Question: What is the value of this measurement?
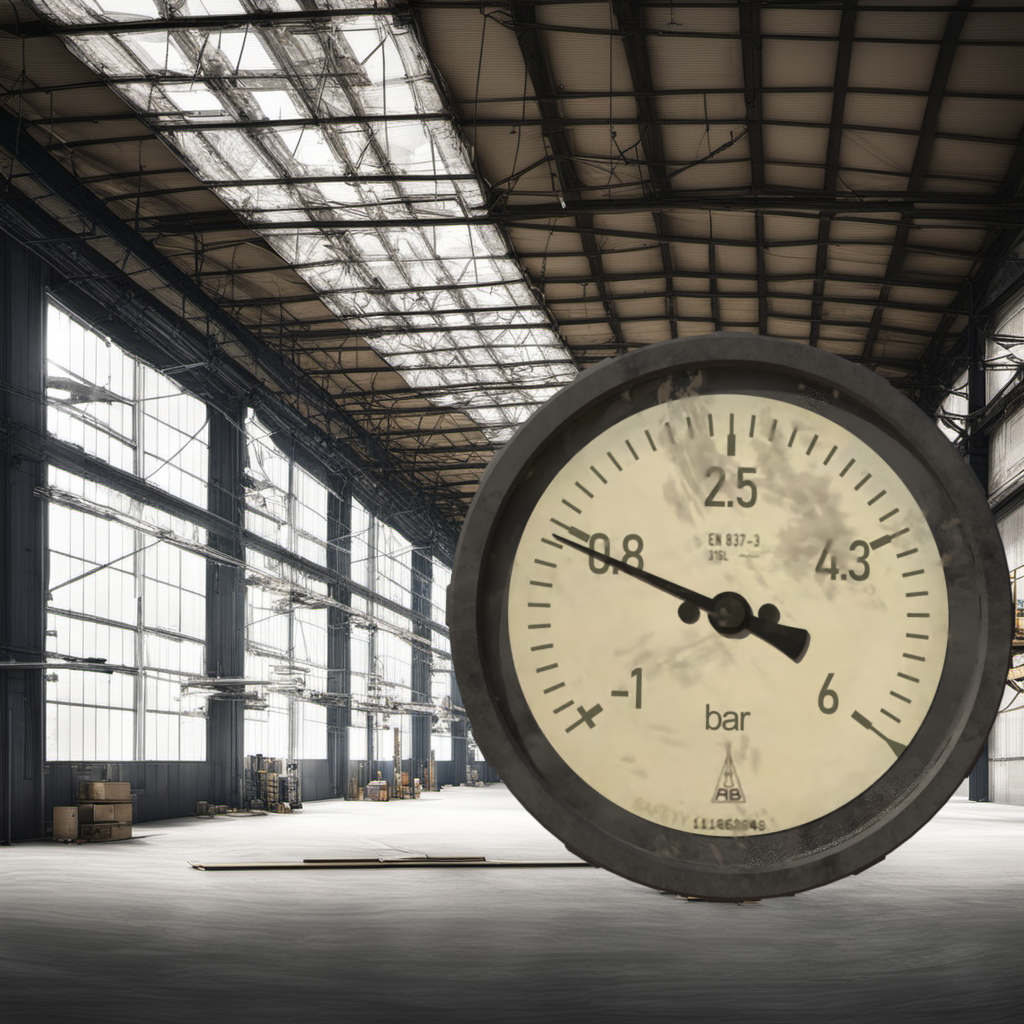
Answer: The result is 0.64
Question: What is the range of this measurement?
Answer: The range is from -1 to 6
Question: What is the minimum and maximum reading range of this measurement?
Answer: The minimum value is -1 and the maximum value is 6